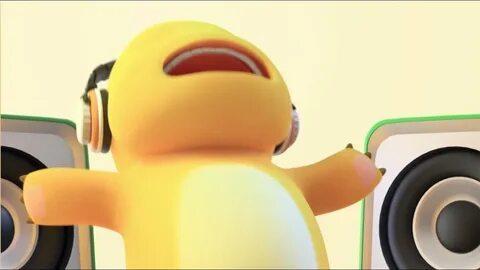
Label: nailong